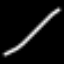
Label: line